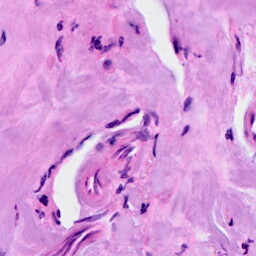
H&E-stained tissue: Breast